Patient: sex M, age 37
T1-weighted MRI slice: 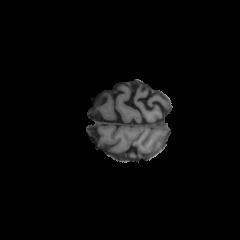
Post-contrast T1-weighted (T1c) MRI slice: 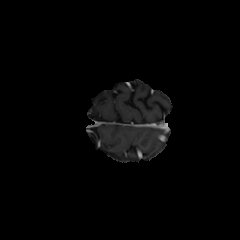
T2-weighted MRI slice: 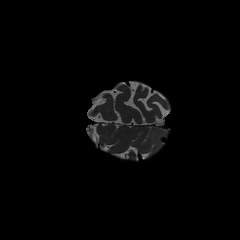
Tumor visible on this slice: yes
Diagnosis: Astrocytoma, IDH-mutant
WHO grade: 2